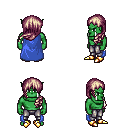
a pixel art fantasy rpg character, male body template, orc, green skin, blue cape, metal pants, white blonde left-swept hairstyle, gold boots, four views (front, back, left, right), 2x2 character sprite sheet, small pixel art, hard edges, no anti-aliasing